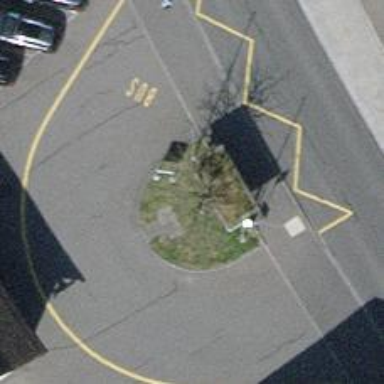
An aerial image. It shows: Post box.